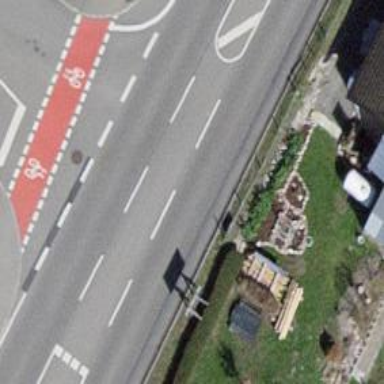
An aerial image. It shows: Primary highway with asphalt surface. There is track cycleway on the left.